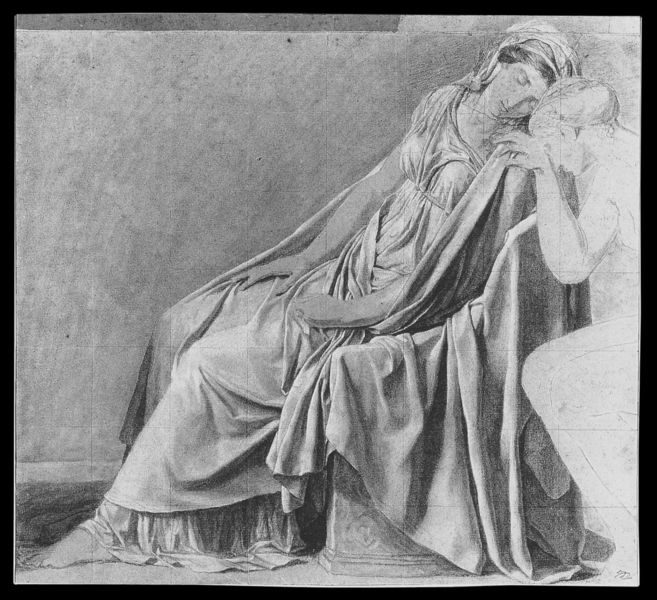
Titel: Studie einer sitzenden Frau, drapiert, mit geschlossenen Augen
Künstler: Jacques-Louis David
Institution: Angers, Musée des Beaux-Arts
Schlagwörter: hand, schlaf, umhang, frauen, sitzen, frau, stuhl, zeichnung, gürtel, schleier, tuch, arm, augen, falten, tot, trauer, hände, portrait, gewand, haare, sessel, mutter, ruhe, italien, studie, grafik, thron, kopftuch, angelehnt, faltenwurf, knien, rom, leid, maria, tunika, sorgen, michelangelo, zeihcnung